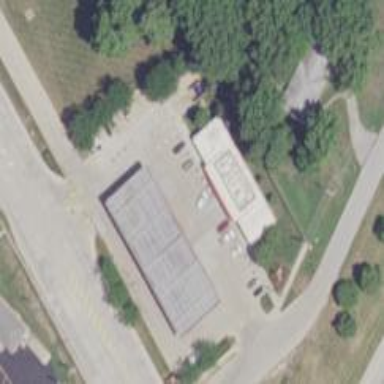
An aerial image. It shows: Convenience shop.